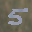
Label: 5